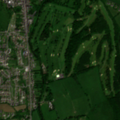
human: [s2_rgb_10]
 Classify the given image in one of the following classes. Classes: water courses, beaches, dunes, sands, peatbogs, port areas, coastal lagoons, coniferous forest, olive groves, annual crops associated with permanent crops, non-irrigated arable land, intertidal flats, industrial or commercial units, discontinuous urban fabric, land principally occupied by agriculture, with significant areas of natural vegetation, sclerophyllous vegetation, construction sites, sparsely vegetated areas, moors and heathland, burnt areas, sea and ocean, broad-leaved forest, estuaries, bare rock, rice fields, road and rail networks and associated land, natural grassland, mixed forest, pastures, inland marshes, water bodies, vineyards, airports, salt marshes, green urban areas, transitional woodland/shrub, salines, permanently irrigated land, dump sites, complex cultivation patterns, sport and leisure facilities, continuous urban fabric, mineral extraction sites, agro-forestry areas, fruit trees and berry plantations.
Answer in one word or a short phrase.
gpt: discontinuous urban fabric, sport and leisure facilities, pastures, broad-leaved forest